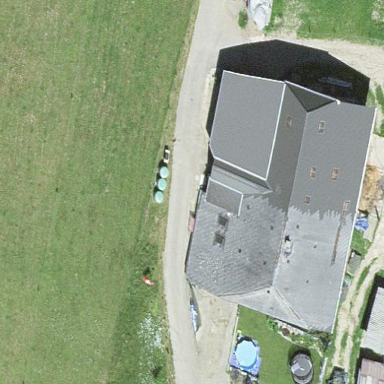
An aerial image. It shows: Farm building.